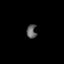
Tissue: lung
Cell type: Endothelial cells
Senescence score: 0.5546
Nuclear area (px): 134
Mean DAPI intensity: 95.612